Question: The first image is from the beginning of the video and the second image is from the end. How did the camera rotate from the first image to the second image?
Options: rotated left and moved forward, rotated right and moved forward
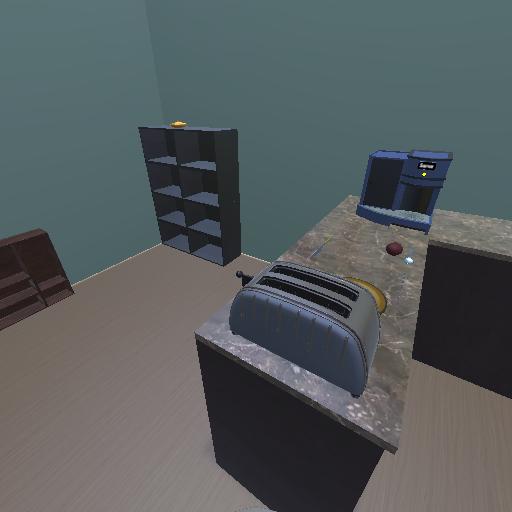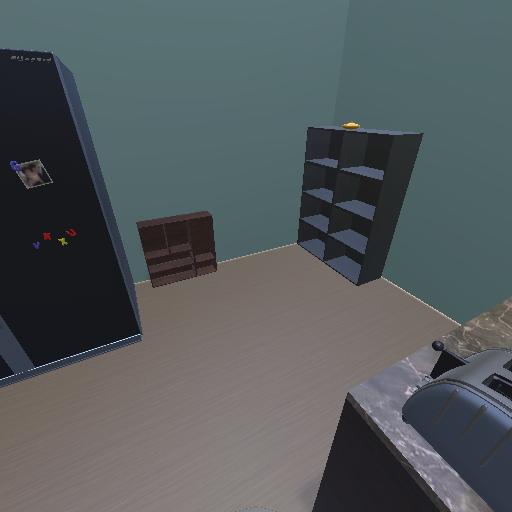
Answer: rotated left and moved forward